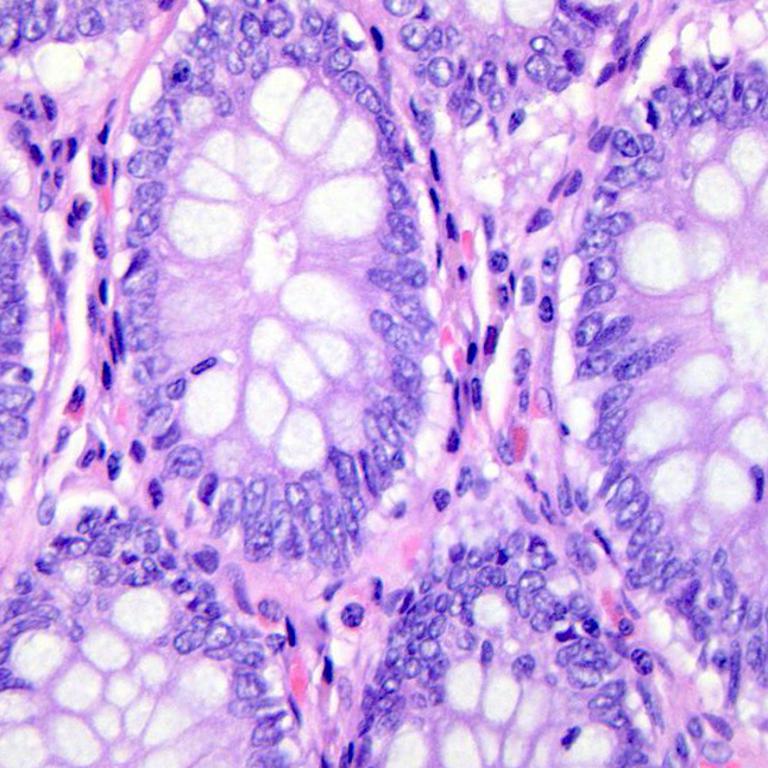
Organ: colon
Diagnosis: benign